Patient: sex M, age 76
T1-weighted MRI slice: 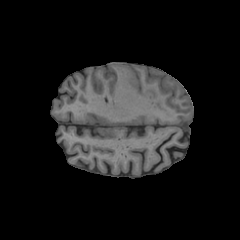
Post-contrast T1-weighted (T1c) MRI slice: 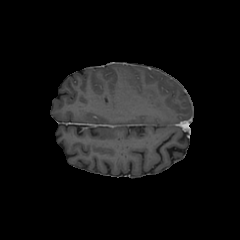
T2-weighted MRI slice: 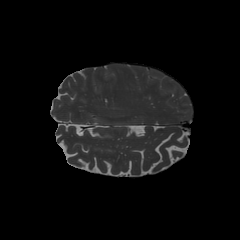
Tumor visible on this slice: no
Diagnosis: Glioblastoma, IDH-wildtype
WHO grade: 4